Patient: sex F, age 28
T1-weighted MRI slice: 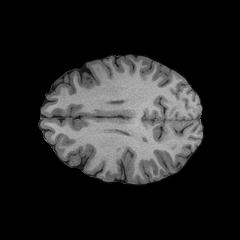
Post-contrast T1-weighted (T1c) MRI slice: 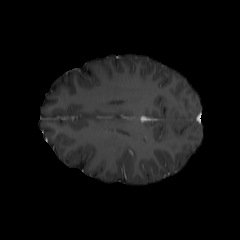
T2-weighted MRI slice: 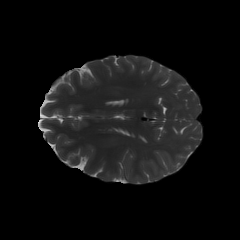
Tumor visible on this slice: no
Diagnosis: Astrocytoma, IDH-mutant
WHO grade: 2